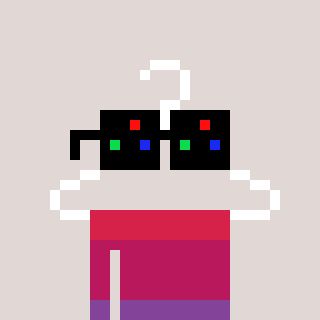
a pixel art character with square black sunglasses, a hanger-shaped head and a grayscale-colored body on a warm background